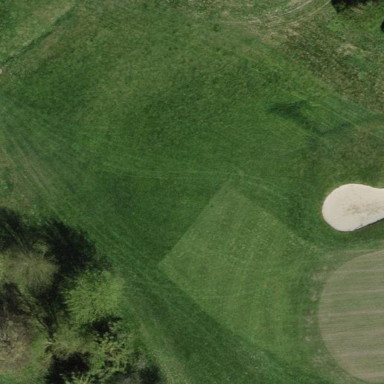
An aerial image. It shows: Grassy area designated as golf fairway.